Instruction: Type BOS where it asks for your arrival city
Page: home
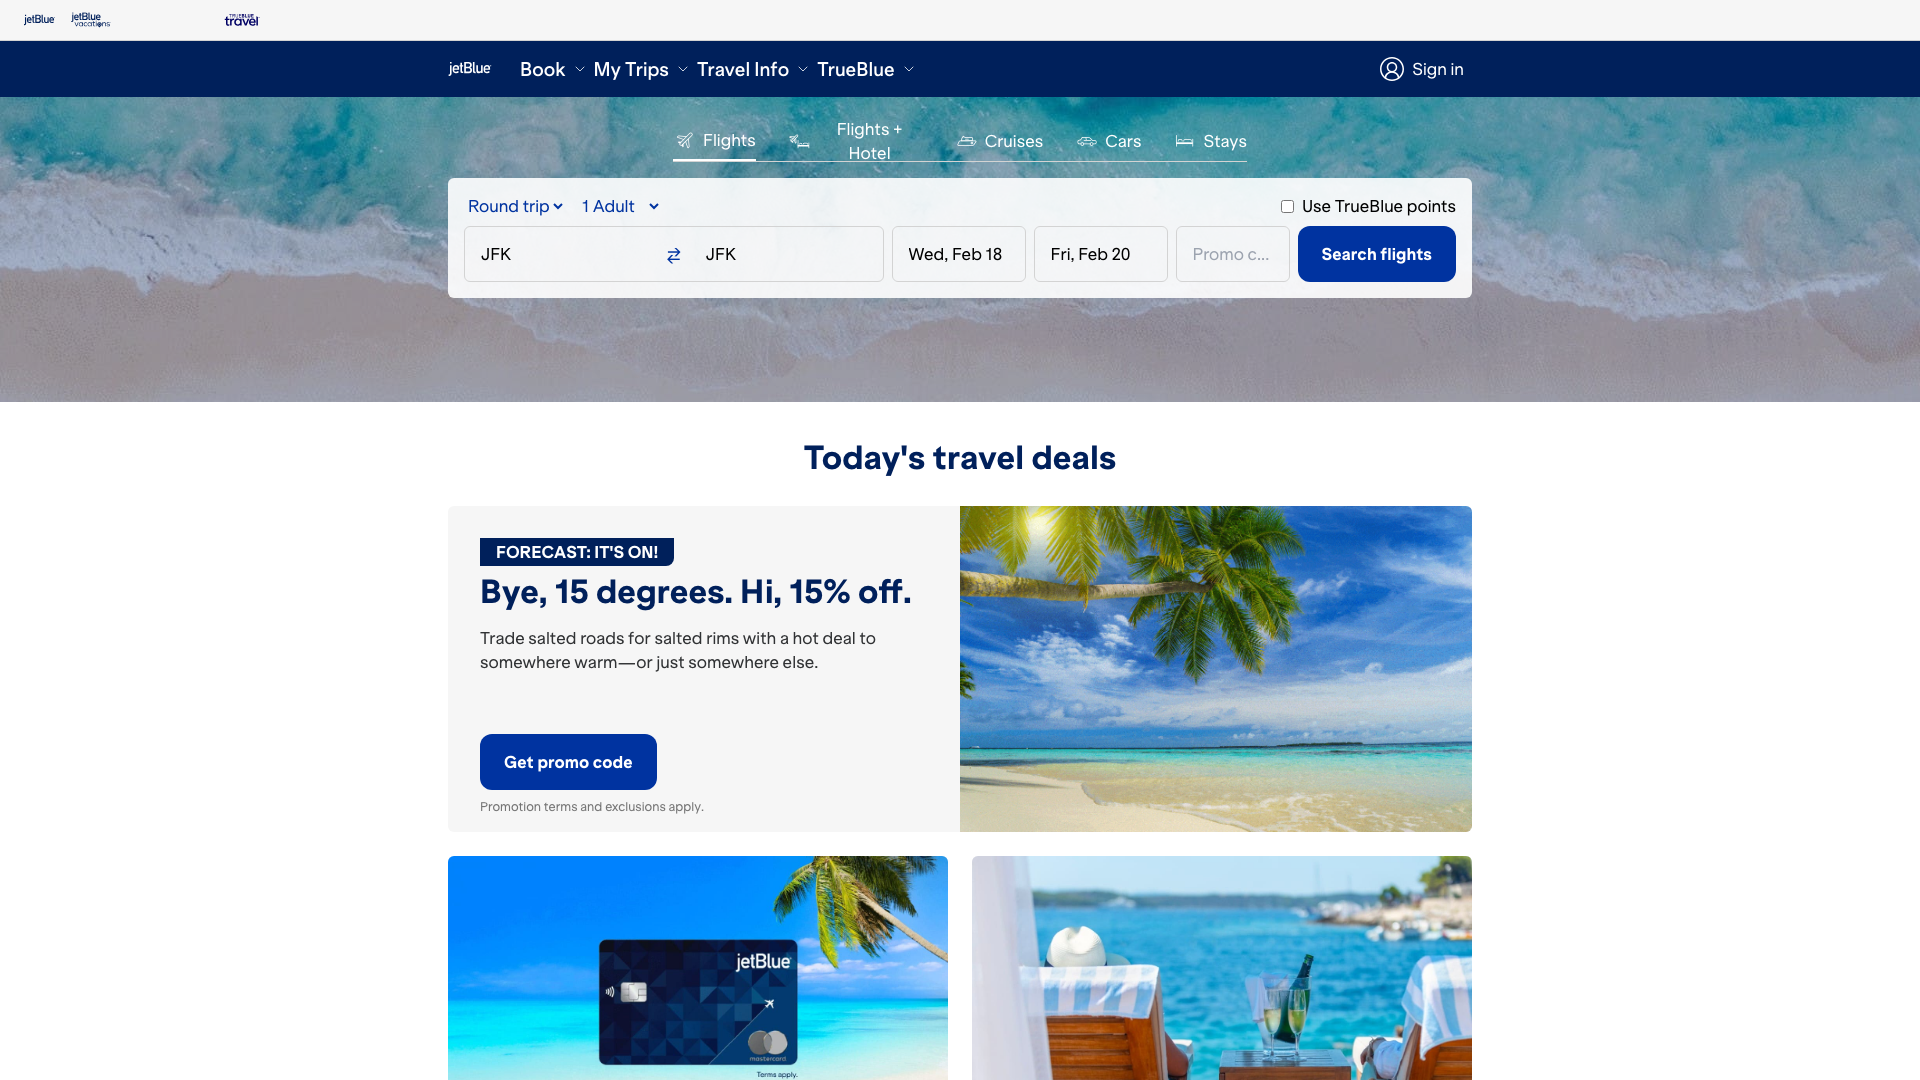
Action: type